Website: walmart
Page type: customer-info-address
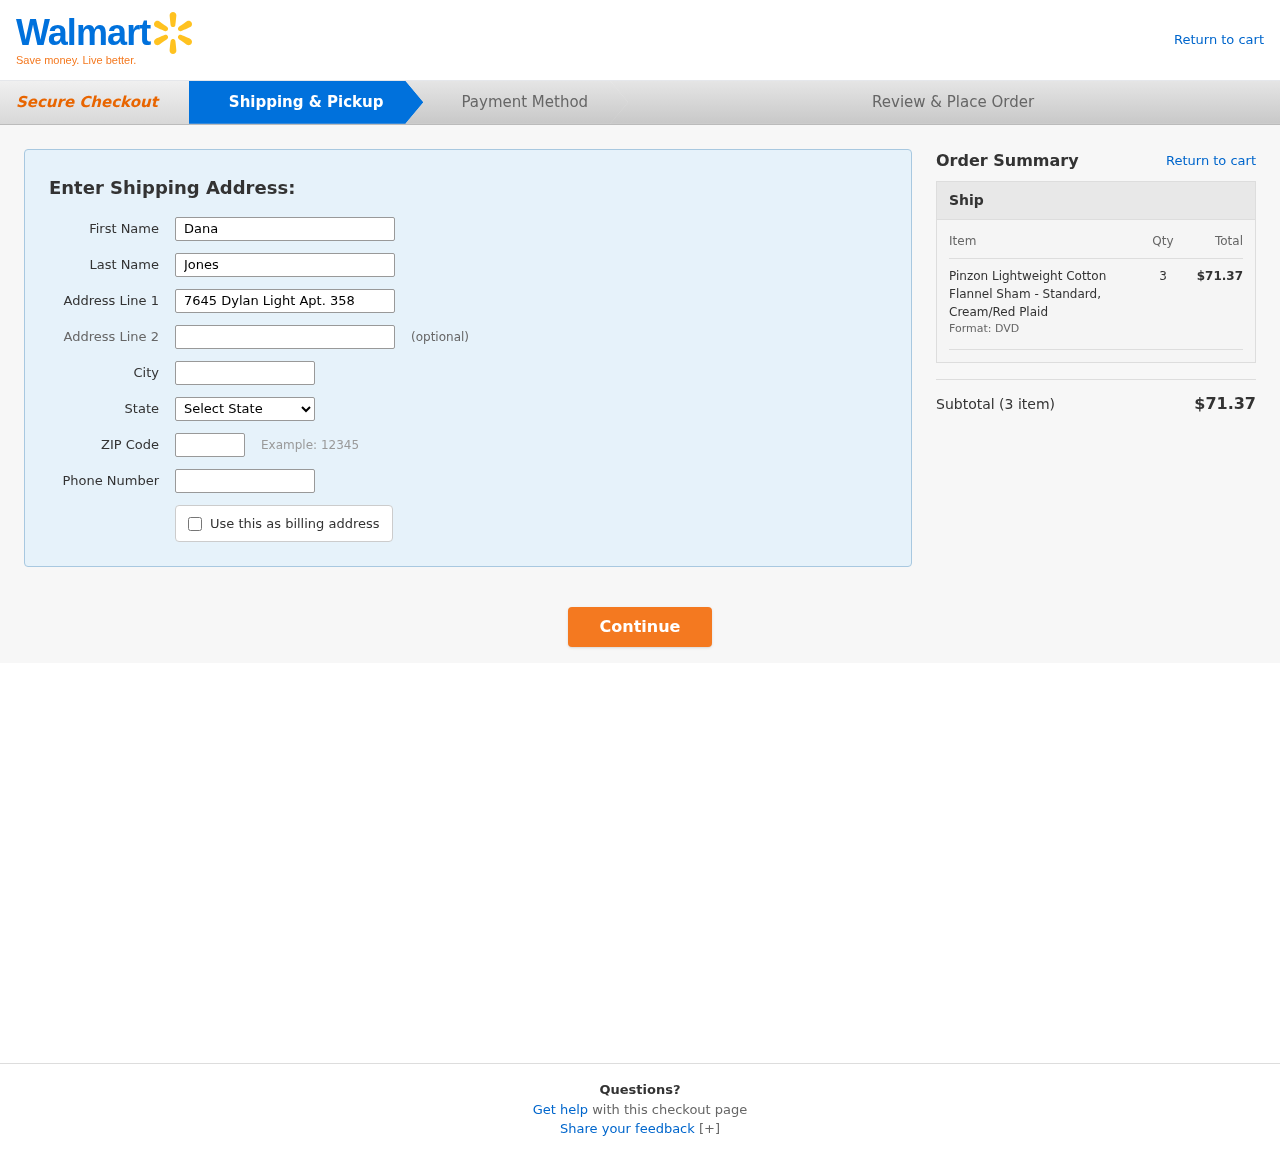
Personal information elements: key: PII_CITY
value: Port Loristad
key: PII_FIRSTNAME
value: Dana
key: PII_LASTNAME
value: Jones
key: PII_PHONE
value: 4845922145
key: PII_POSTCODE
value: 74482
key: PII_STATE
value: Indiana
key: PII_STREET
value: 7645 Dylan Light Apt. 358
Product elements: key: PRODUCT1_NAME
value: Pinzon Lightweight Cotton Flannel Sham - Standard, Cream/Red Plaid
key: PRODUCT1_QUANTITY
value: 3
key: PRODUCT1_LINE_TOTAL
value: $71.37
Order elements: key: ORDER_NUM_ITEMS
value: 3
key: ORDER_SUBTOTAL
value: $71.37